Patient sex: M
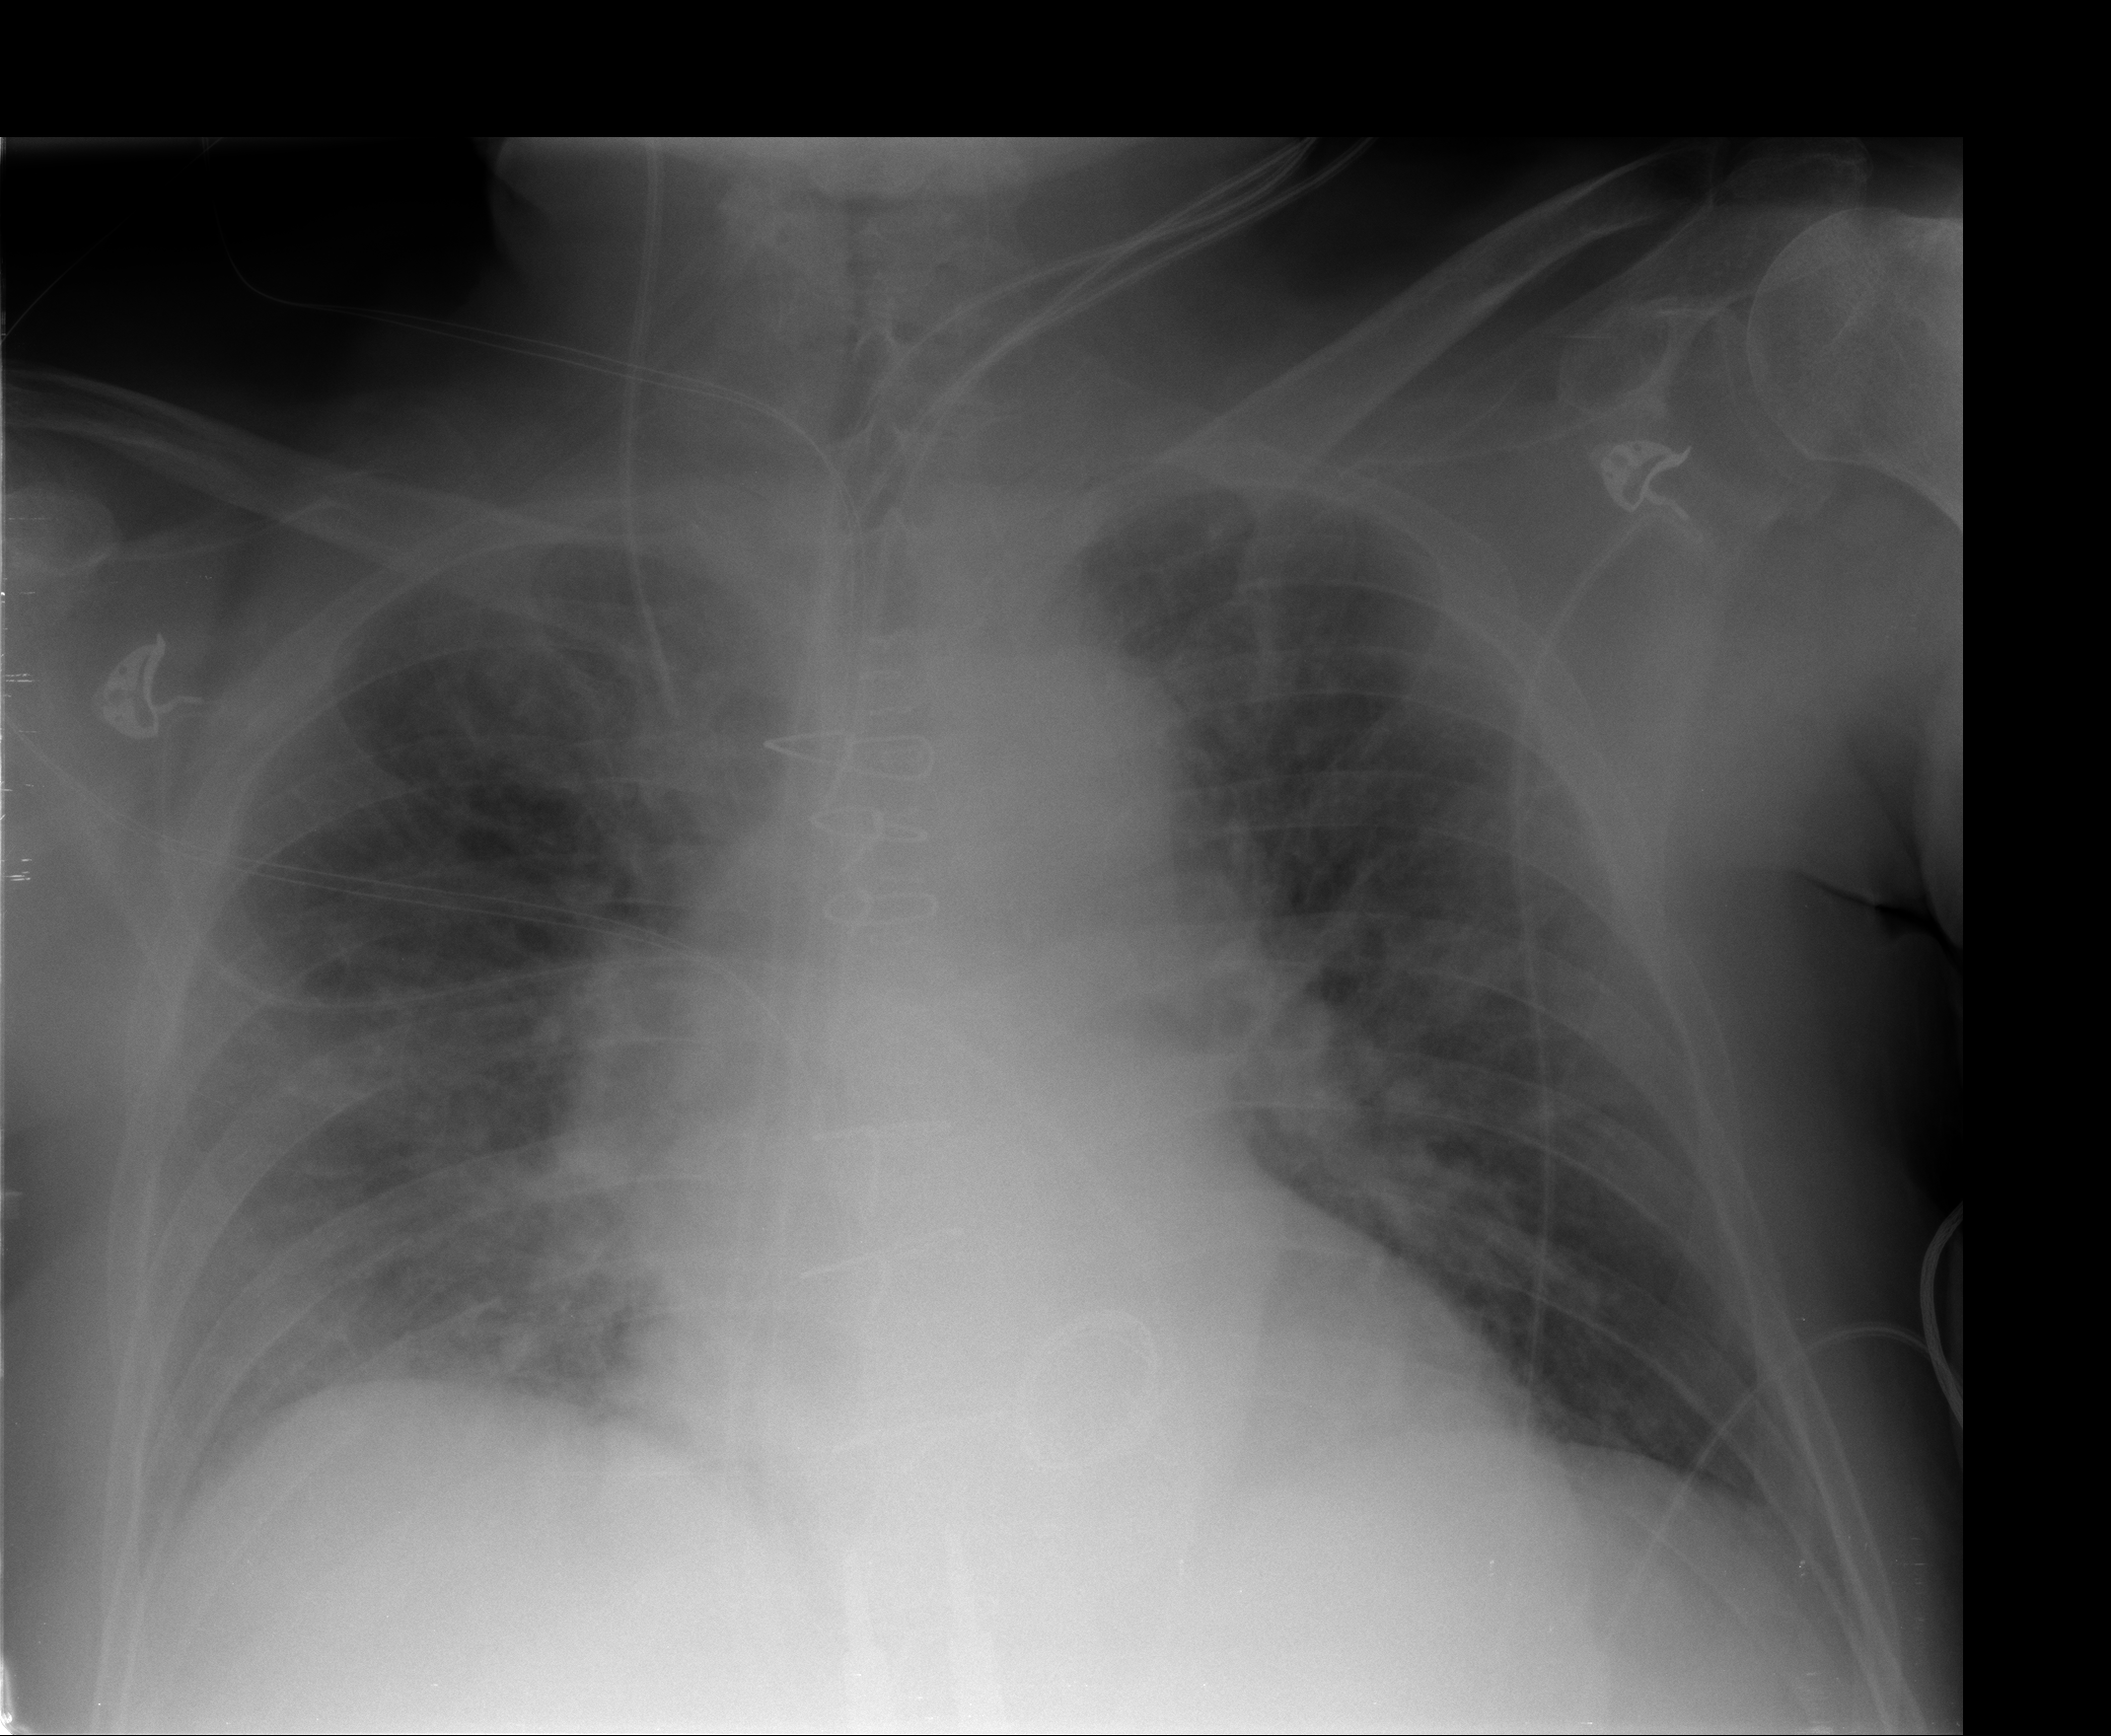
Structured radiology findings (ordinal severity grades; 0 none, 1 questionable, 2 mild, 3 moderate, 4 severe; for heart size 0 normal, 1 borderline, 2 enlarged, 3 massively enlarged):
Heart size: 0
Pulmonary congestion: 2
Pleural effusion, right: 0
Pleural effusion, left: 0
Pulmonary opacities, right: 2
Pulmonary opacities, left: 2
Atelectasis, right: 0
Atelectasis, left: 0